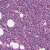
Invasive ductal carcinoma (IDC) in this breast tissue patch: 1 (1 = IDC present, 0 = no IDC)